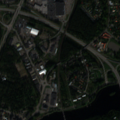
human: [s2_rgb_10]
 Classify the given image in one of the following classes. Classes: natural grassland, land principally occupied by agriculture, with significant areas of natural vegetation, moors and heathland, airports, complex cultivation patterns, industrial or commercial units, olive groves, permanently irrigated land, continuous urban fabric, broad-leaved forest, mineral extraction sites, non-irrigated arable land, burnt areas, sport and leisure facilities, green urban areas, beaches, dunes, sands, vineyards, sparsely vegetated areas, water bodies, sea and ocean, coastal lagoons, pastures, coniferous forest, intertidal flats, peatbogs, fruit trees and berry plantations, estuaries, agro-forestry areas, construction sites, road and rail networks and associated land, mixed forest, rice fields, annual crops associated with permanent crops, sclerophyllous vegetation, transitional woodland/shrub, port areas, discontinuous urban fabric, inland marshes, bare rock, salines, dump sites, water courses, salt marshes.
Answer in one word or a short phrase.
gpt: discontinuous urban fabric, industrial or commercial units, water courses